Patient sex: M
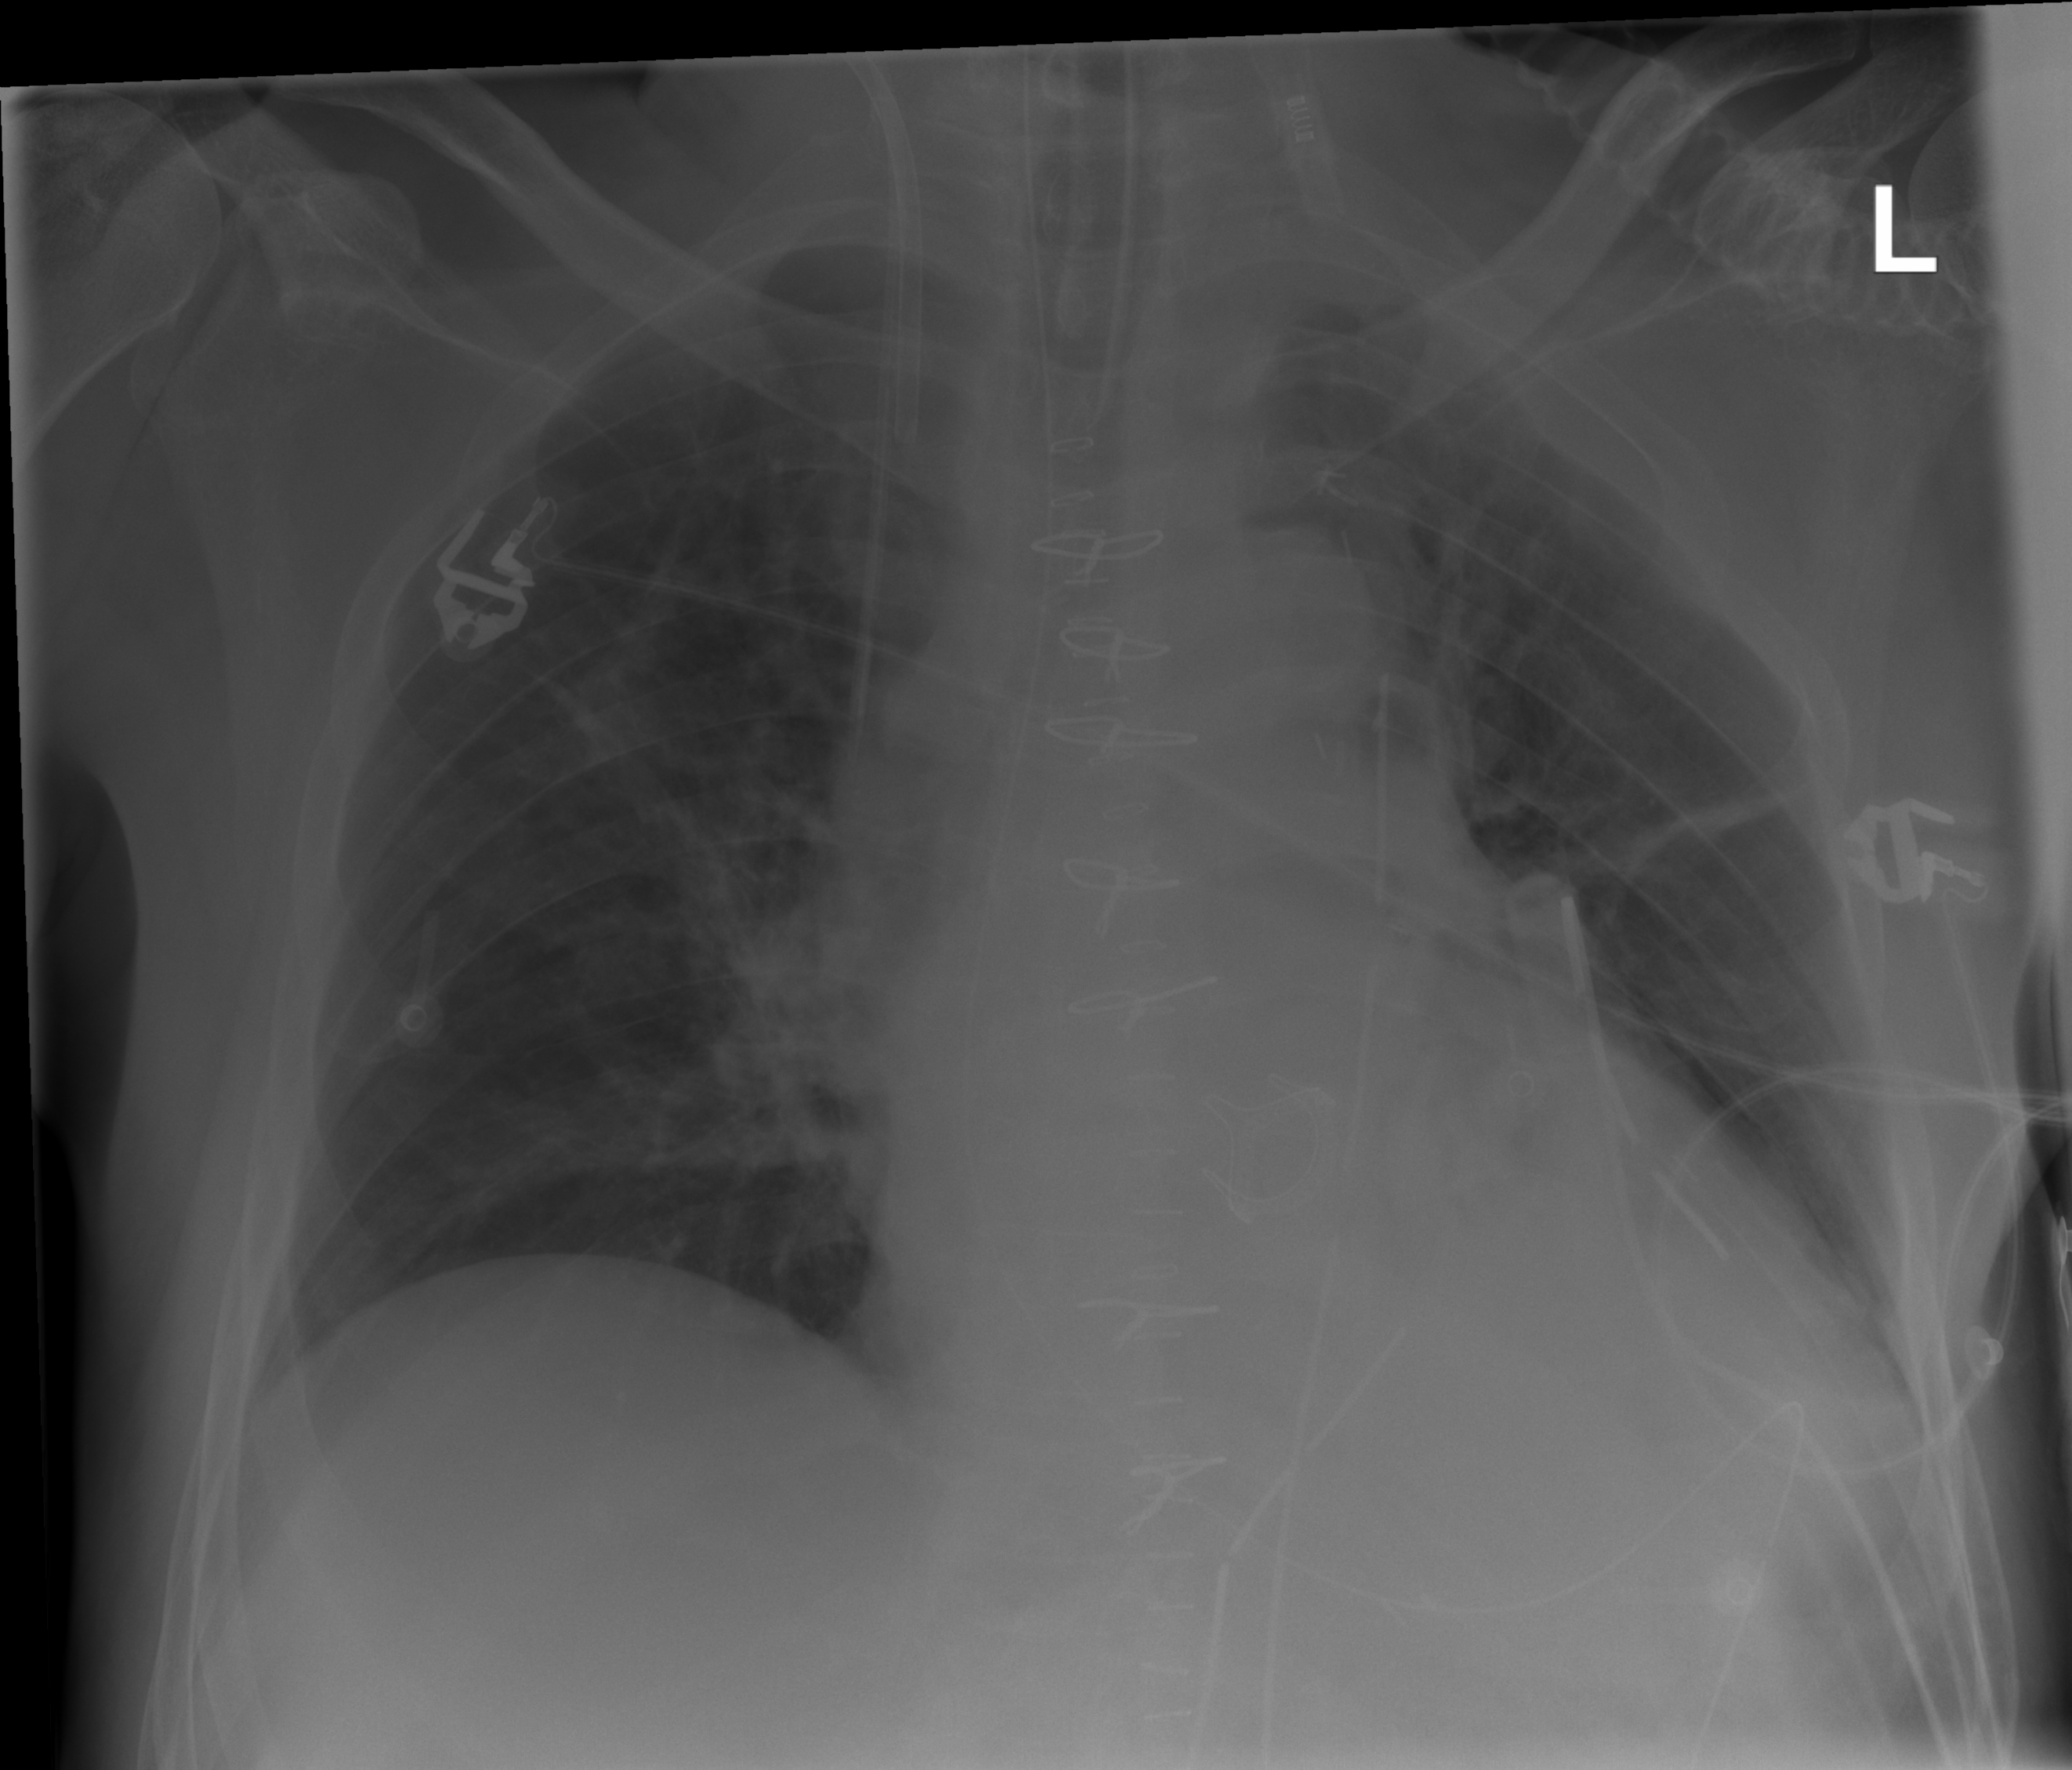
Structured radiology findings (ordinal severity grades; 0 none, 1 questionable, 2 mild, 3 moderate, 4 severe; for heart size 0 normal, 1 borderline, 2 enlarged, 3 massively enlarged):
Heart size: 0
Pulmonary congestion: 2
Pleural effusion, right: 0
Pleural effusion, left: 0
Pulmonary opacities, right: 1
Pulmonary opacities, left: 0
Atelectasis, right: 0
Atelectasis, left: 1